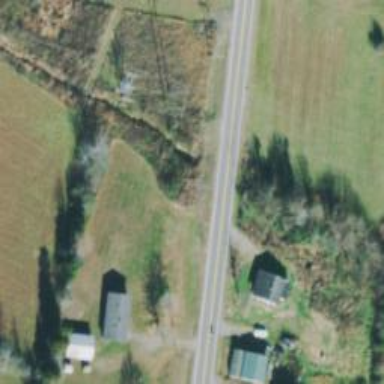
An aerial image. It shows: Secondary road.